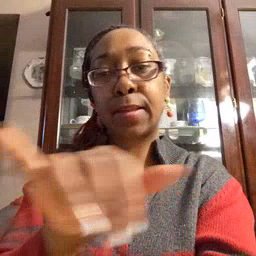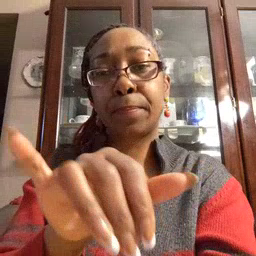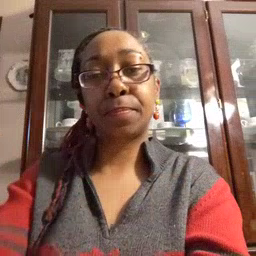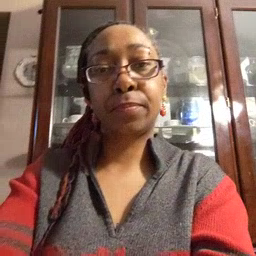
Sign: same